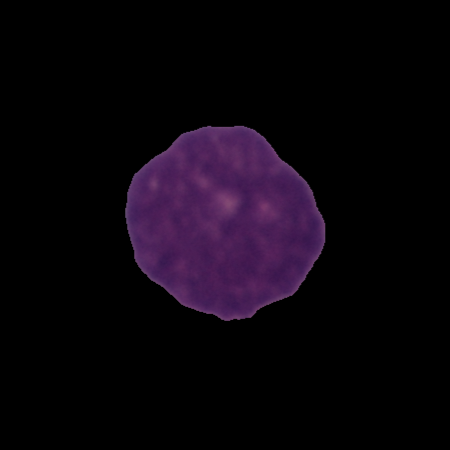
Label: cancer